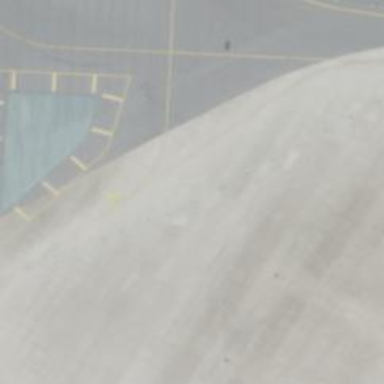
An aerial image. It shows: Image of taxiway at airport.